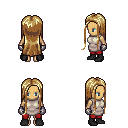
a pixel art fantasy rpg character, female body template, human, tanned skin, white tunic, red pants, blonde extra-long hairstyle, metal gloves, black shoes, four views (front, back, left, right), 2x2 character sprite sheet, small pixel art, hard edges, no anti-aliasing